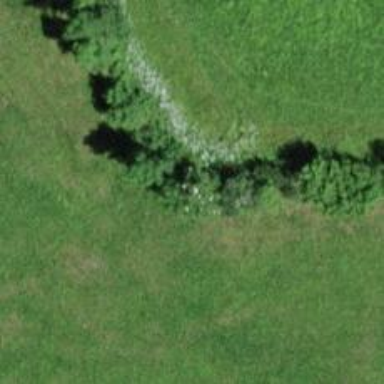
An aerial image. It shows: Hedge acting as barrier.